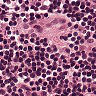
Metastatic tissue present: no